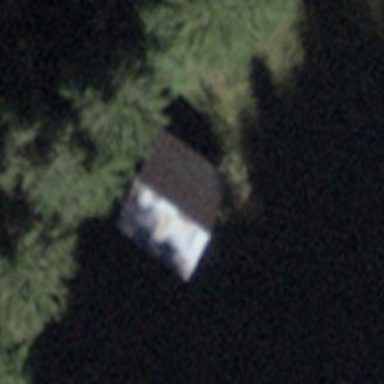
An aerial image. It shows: Barn.